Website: apple
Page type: billing-address
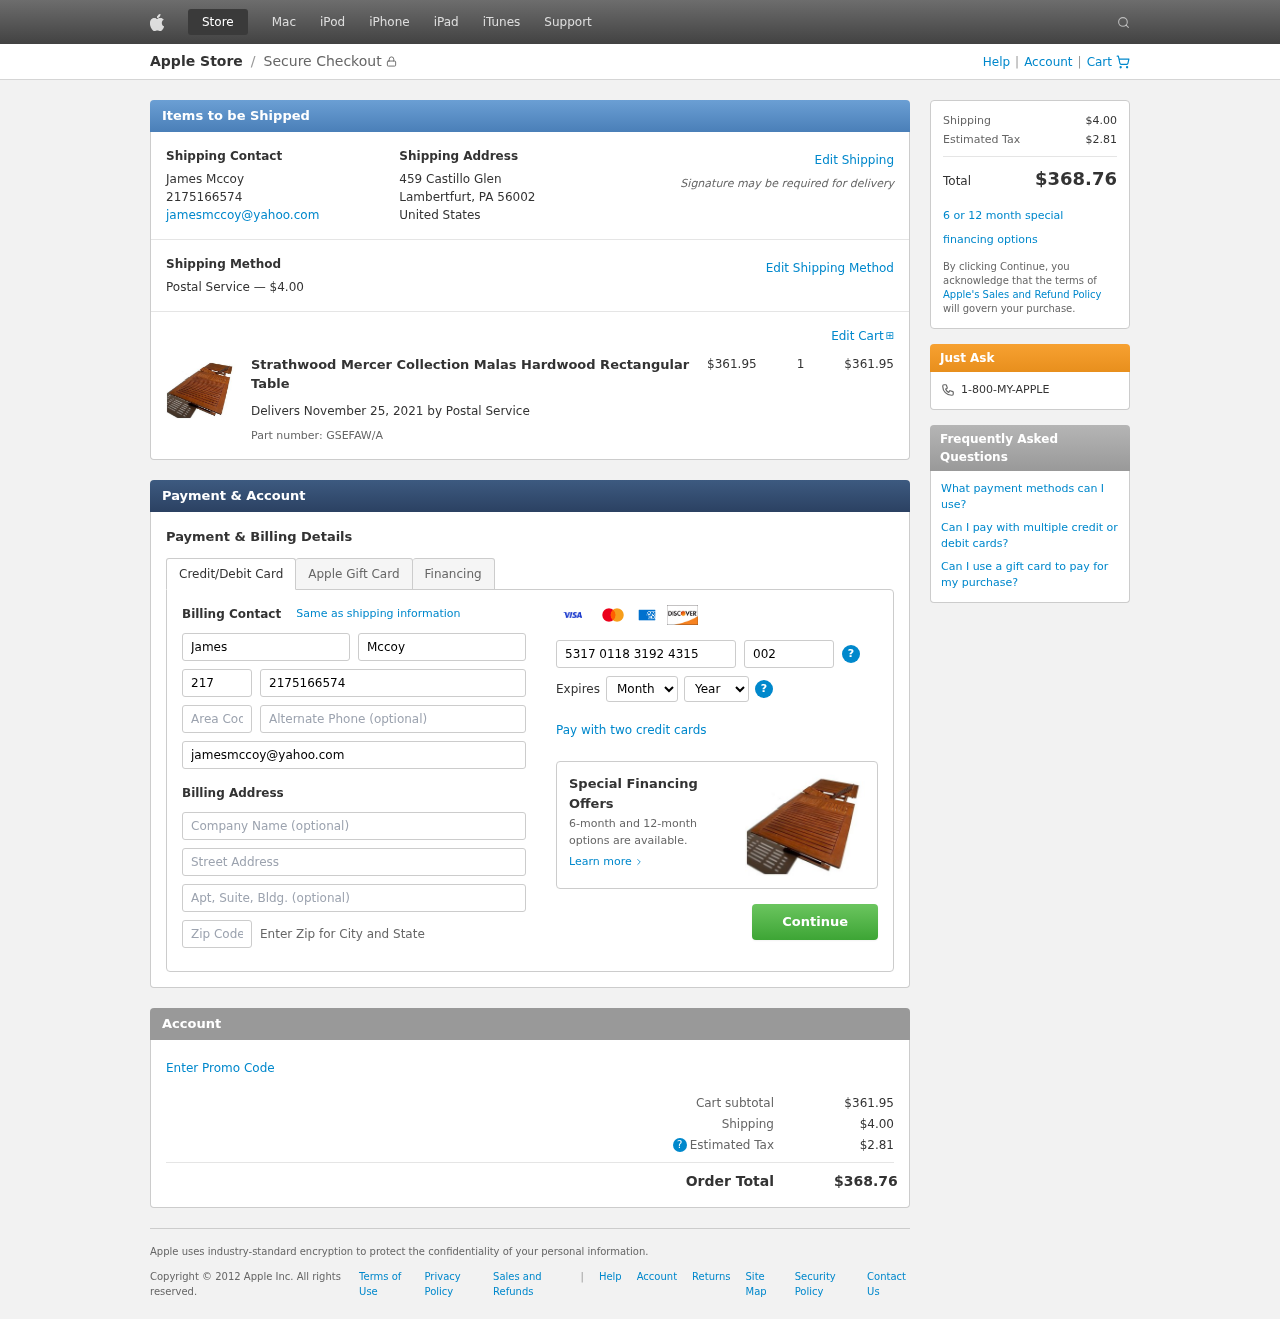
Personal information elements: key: PII_CARD_CVV
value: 002
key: PII_CARD_EXPIRY_MONTH
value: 08
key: PII_CARD_EXPIRY_YEAR
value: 28
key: PII_CARD_NUMBER
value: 5317 0118 3192 4315
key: PII_CITY_STATE_ZIP
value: Lambertfurt, PA 56002
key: PII_COUNTRY
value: United States
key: PII_EMAIL
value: jamesmccoy@yahoo.com
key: PII_FIRSTNAME
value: James
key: PII_FULLNAME
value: James Mccoy
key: PII_LASTNAME
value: Mccoy
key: PII_PHONE
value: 2175166574
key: PII_PHONE_AREA
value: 217
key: PII_STREET
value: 459 Castillo Glen
Product elements: key: PRODUCT1_NAME
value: Strathwood Mercer Collection Malas Hardwood Rectangular Table
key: PRODUCT1_PRICE
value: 361.95
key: PRODUCT1_QUANTITY
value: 1
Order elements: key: ORDER_SHIPPING_COST
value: $4.00
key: ORDER_SUBTOTAL
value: $361.95
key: ORDER_DELIVERY_DATE
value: November 25, 2021
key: ORDER_PART_NUMBER
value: GSEFAW/A
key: ORDER_TAX
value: $2.81
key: ORDER_TOTAL
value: $368.76